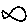
Label: fish